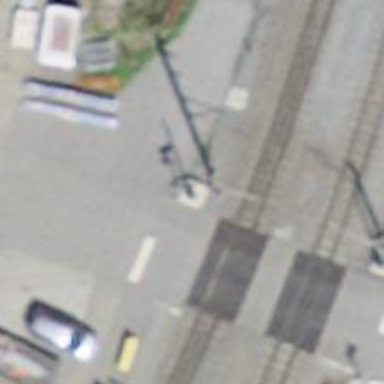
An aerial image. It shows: Railway signal.